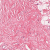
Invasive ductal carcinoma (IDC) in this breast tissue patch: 0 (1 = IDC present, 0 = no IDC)